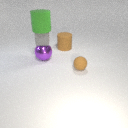
large purple metal sphere behind small brown rubber sphere